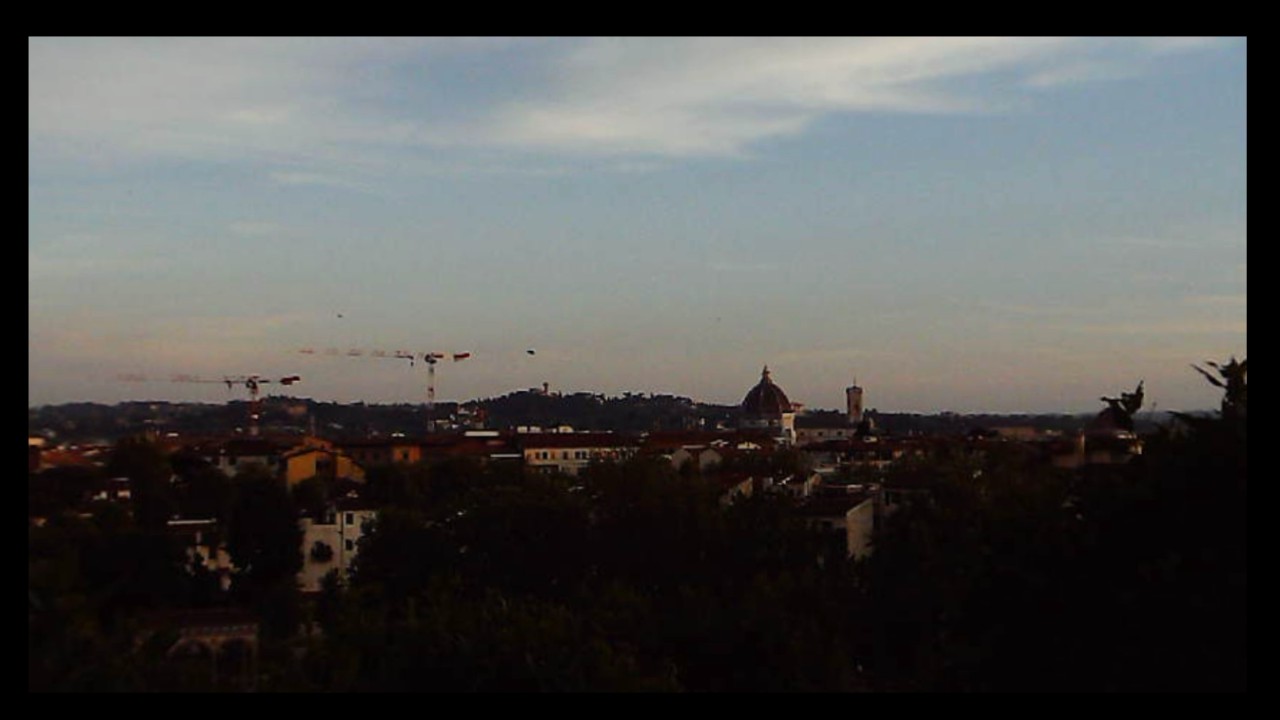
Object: Betafpv air75